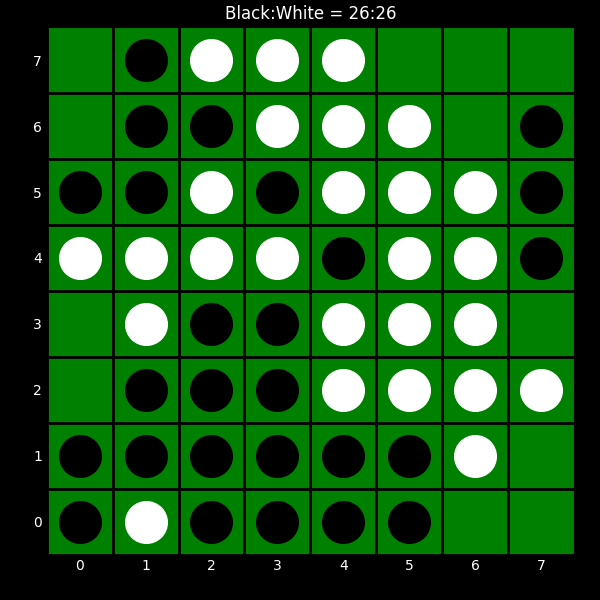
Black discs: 26
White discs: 26